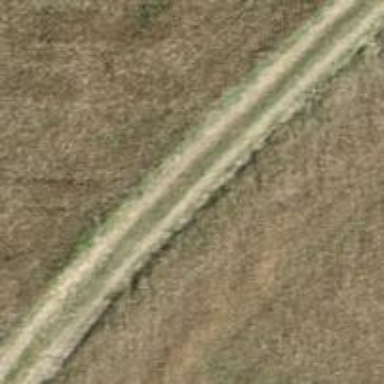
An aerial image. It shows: Path with track type of grade 4.